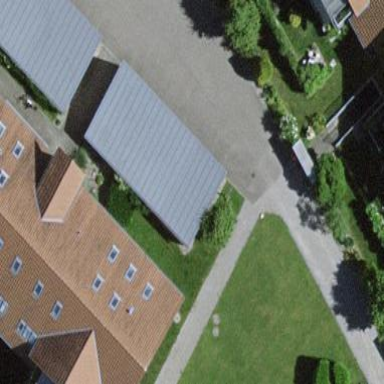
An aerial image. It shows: View of roof of building.